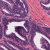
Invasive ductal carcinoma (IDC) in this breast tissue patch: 0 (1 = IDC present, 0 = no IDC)